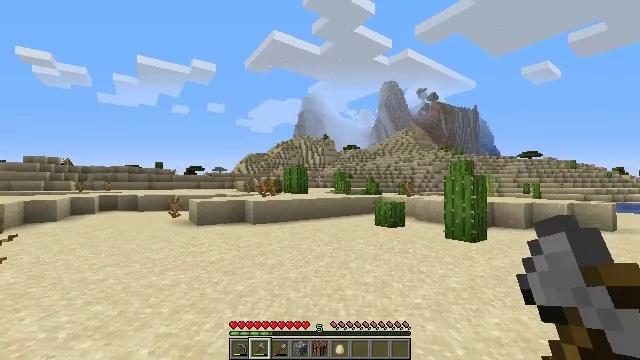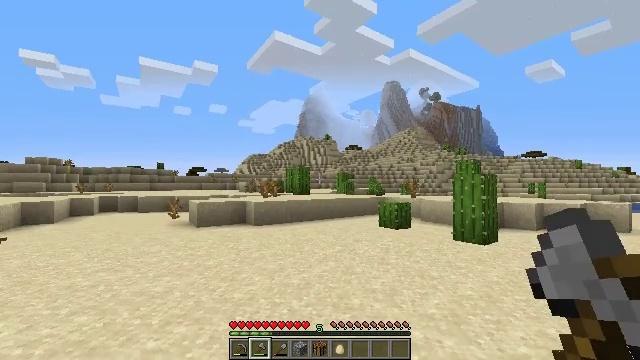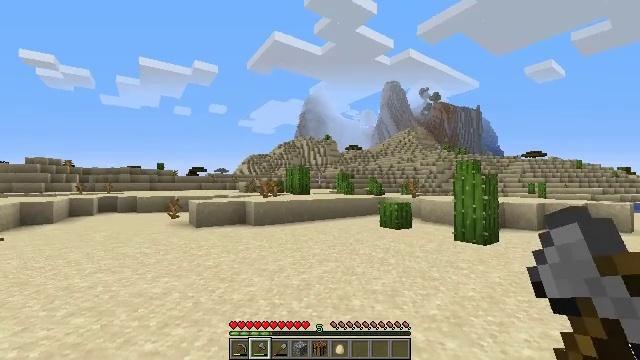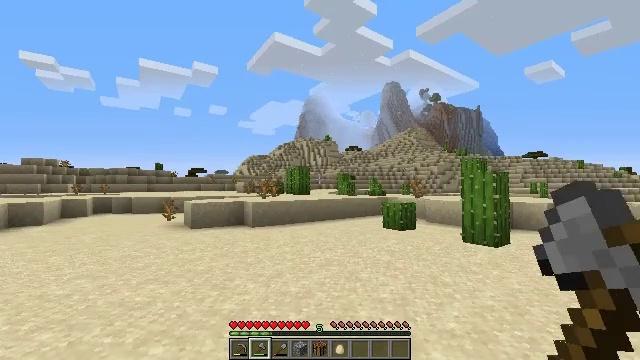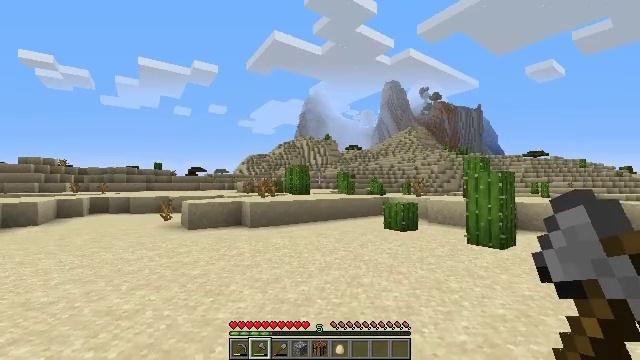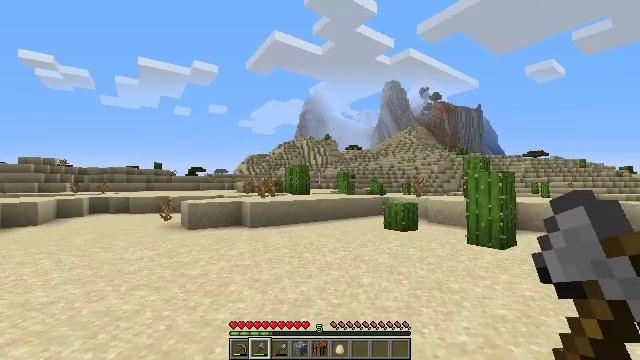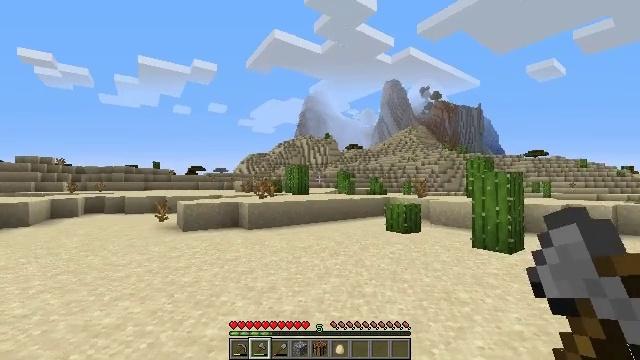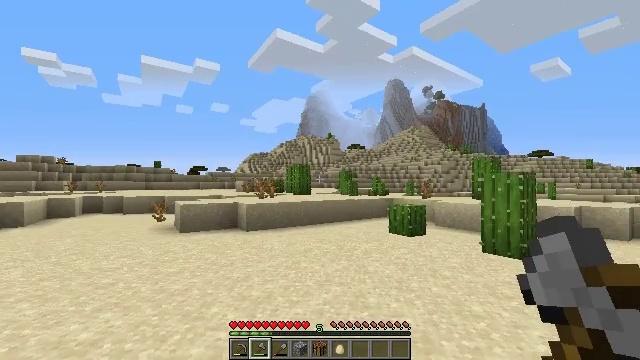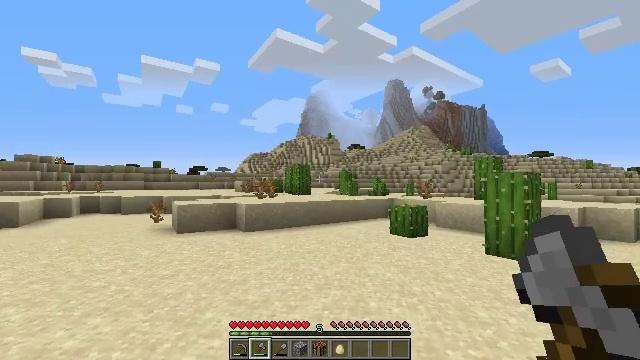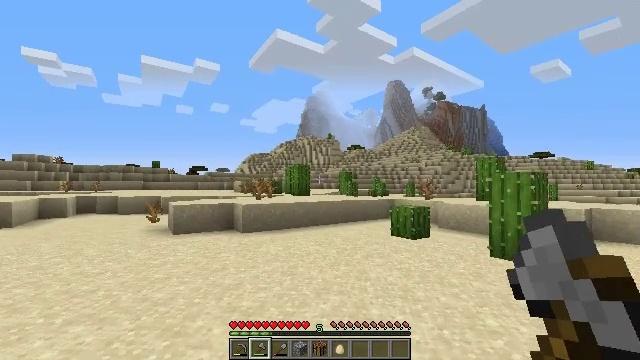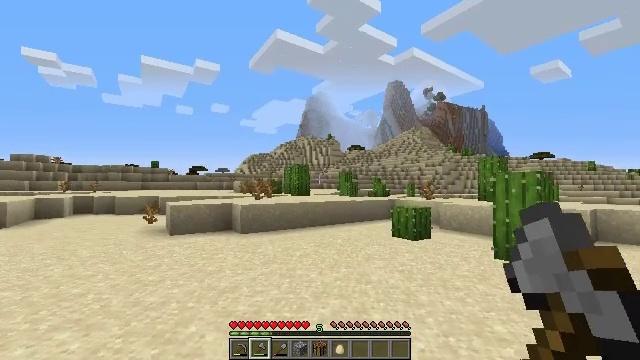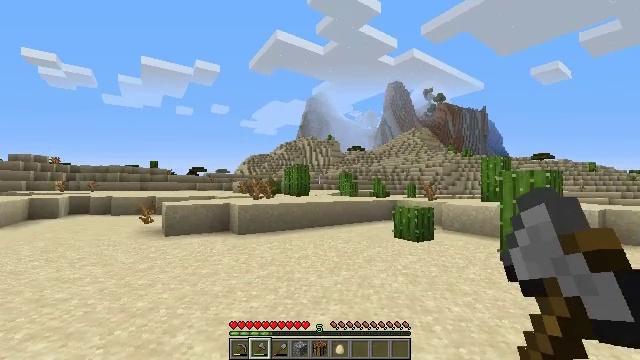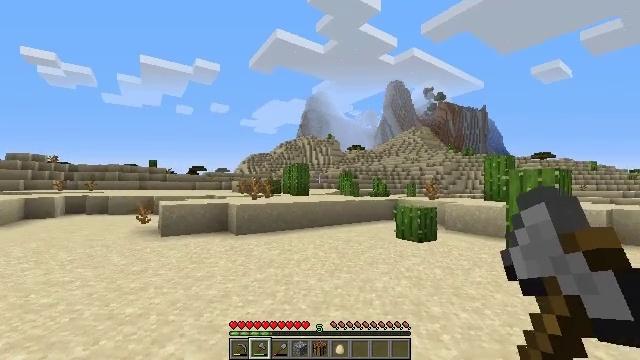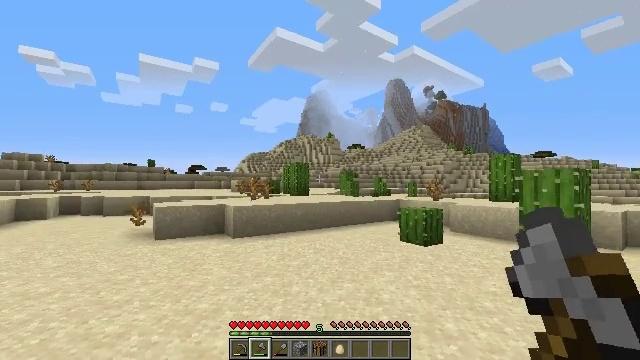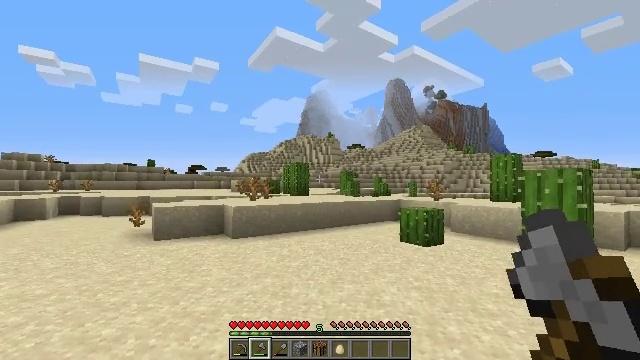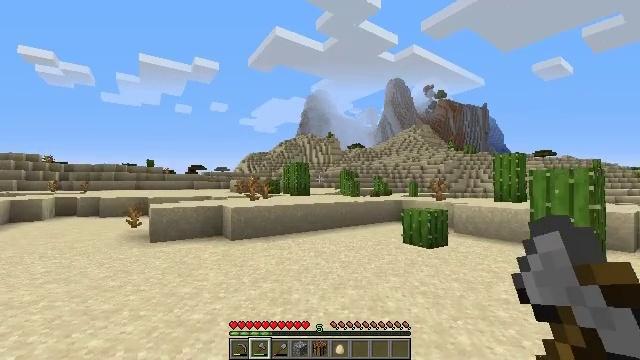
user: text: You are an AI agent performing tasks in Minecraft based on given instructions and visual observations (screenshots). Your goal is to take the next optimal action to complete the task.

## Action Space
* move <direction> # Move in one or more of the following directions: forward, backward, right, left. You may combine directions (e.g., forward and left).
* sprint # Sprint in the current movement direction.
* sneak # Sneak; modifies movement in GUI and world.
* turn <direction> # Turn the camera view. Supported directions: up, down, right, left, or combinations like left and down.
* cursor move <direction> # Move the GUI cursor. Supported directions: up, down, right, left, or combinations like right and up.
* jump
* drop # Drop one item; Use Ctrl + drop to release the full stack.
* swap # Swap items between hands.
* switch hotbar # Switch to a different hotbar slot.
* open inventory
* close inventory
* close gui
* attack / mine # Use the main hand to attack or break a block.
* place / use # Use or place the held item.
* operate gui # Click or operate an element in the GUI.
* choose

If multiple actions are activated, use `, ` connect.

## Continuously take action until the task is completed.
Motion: motion action
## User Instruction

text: Mine coarse dirt from the ground.
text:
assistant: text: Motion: move forward
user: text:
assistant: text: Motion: move forward
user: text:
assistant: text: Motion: move forward
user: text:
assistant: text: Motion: move forward
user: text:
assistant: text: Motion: move forward
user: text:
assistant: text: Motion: move forward
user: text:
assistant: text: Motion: move forward
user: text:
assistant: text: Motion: move forward
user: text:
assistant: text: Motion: move forward
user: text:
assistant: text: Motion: move forward
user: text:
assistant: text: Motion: move forward
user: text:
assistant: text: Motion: move forward
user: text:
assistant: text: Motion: move forward
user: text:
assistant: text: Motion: move forward
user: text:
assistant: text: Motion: move forward
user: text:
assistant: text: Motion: move forward
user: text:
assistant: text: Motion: move forward
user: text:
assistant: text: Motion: move forward
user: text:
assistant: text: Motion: move forward
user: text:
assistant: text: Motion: move forward
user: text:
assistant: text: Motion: move forward
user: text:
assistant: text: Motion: move forward
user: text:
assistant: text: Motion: move forward
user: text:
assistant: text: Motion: move forward
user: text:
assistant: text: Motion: move forward
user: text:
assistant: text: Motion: move forward
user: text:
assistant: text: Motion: move forward
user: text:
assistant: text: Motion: move forward
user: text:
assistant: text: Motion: move forward
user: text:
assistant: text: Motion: move forward